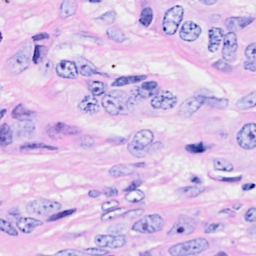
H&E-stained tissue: Breast